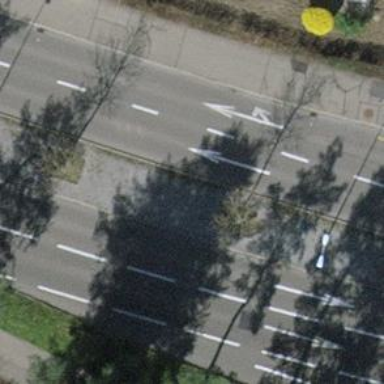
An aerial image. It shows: Railway crossing with traffic signals.